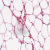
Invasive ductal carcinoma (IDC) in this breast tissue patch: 0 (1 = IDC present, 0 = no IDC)